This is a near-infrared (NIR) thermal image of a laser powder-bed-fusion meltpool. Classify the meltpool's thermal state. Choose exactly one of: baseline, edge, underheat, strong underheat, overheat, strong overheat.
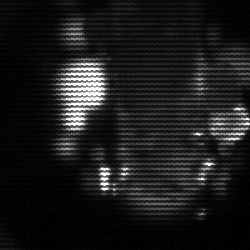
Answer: strong underheat